Interaction volume radius: 5 \u00c5
Interaction volume height: 10 \u00c5
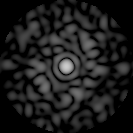
Disorder parameter: 0.8502